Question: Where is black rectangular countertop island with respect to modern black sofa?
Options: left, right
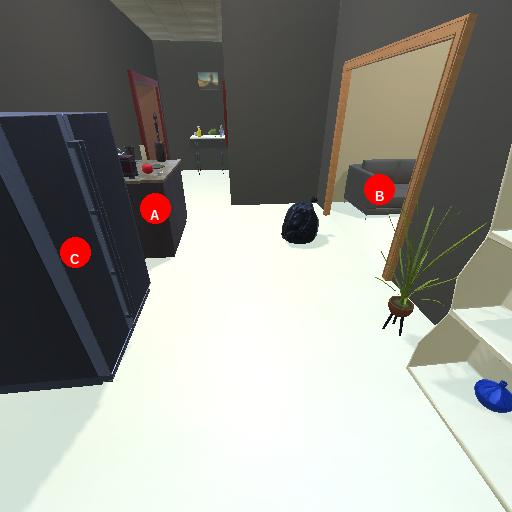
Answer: left